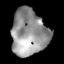
Tissue: lung
Cell type: Epithelial cells
Senescence score: 0.1754
Nuclear area (px): 1619
Mean DAPI intensity: 150.581